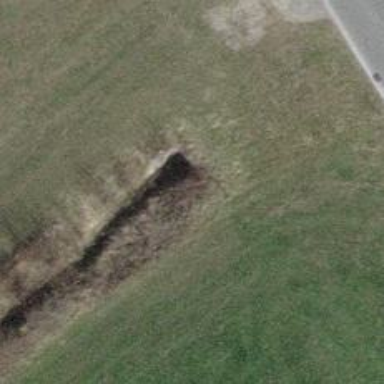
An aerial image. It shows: There is tunnel.